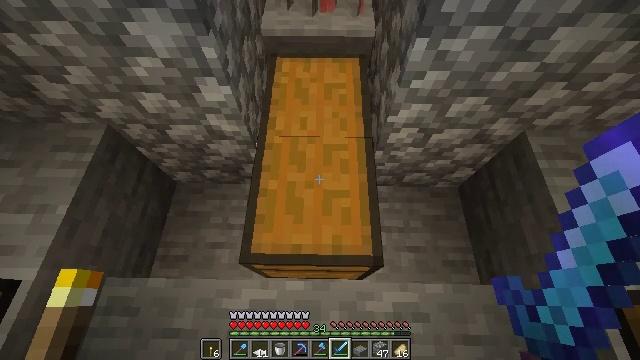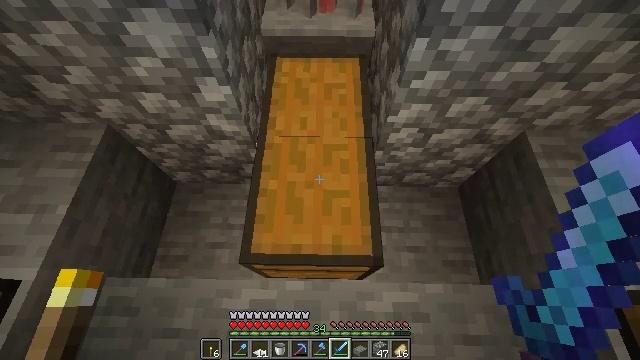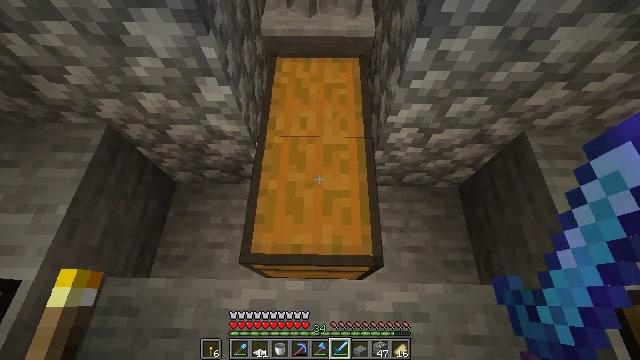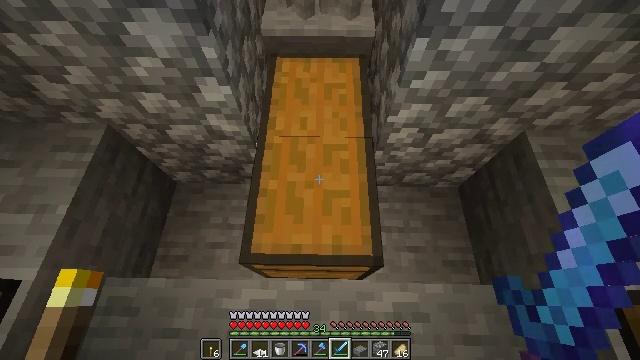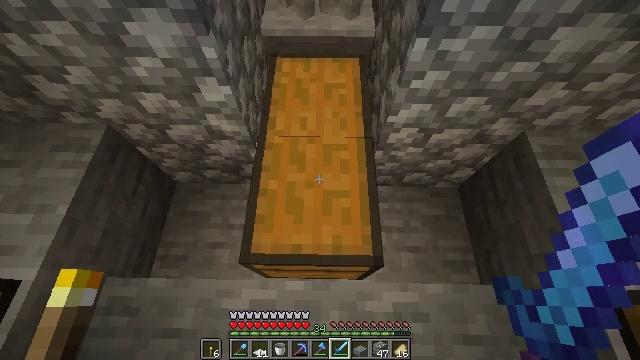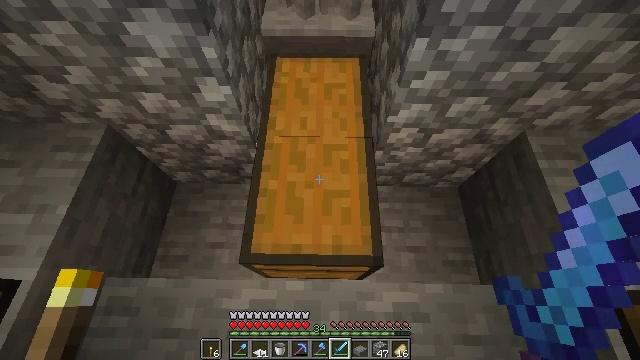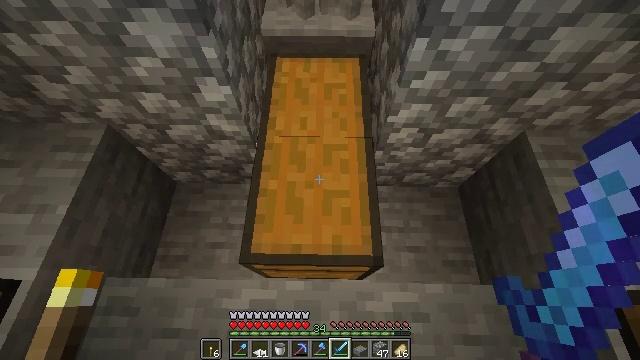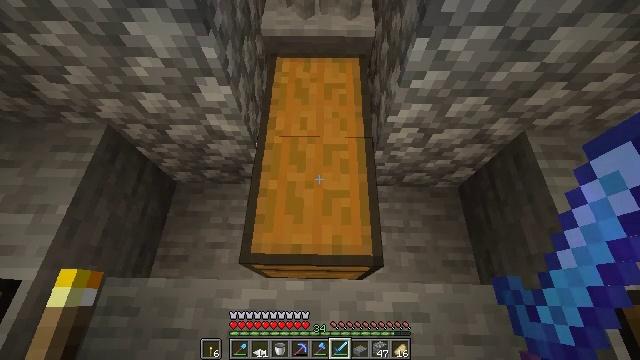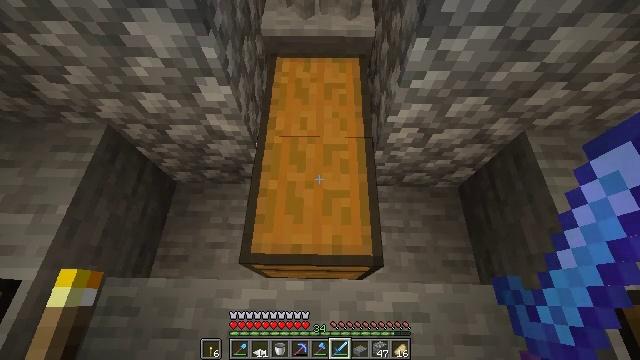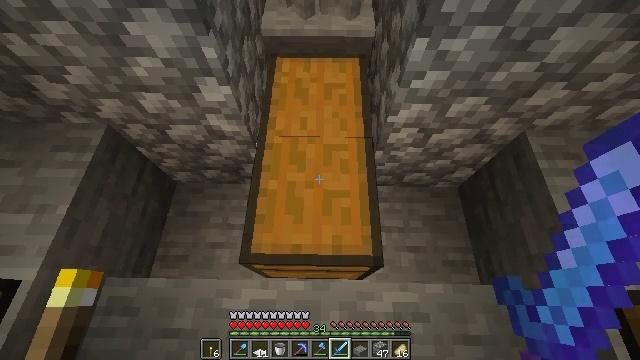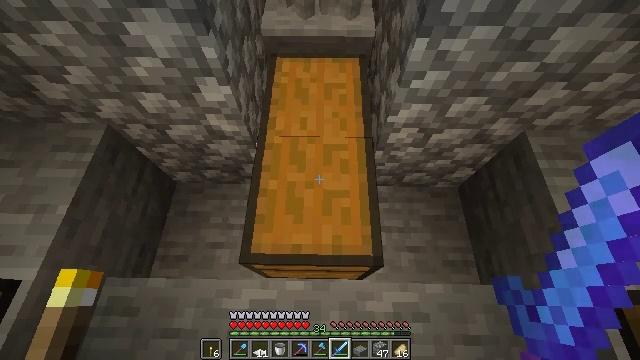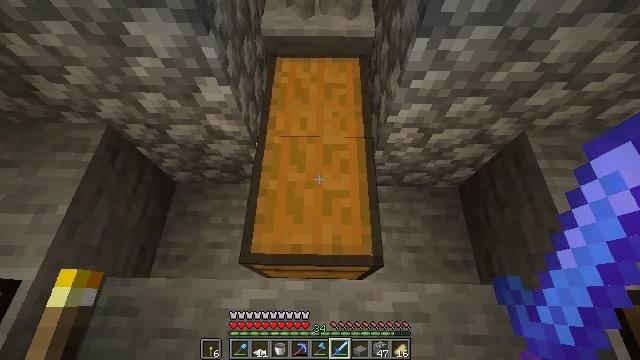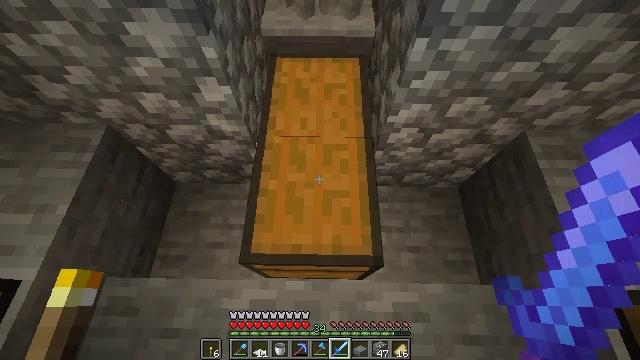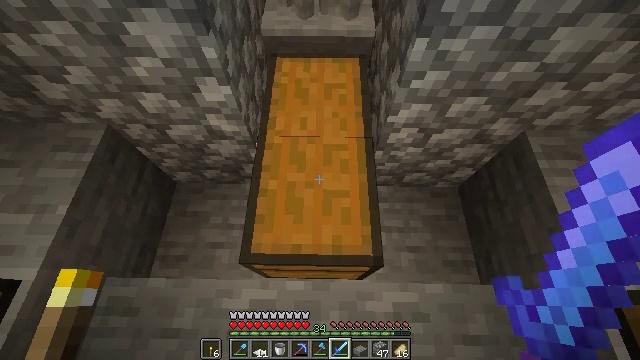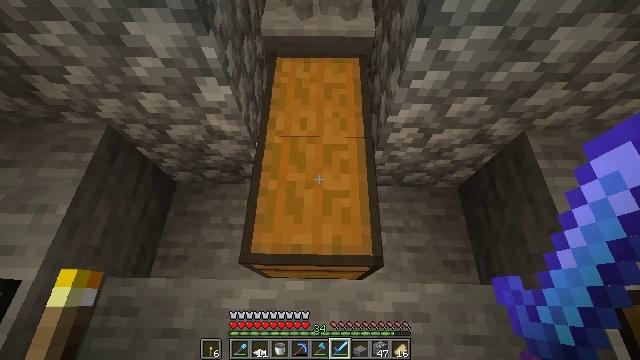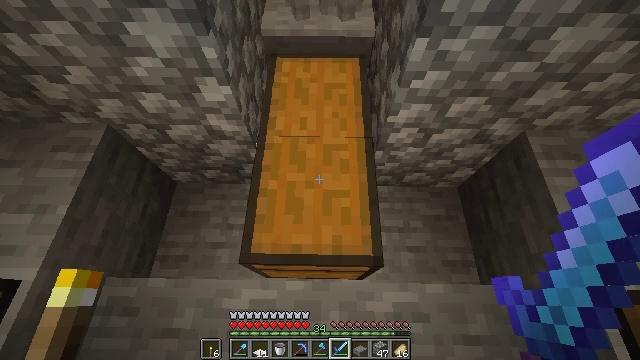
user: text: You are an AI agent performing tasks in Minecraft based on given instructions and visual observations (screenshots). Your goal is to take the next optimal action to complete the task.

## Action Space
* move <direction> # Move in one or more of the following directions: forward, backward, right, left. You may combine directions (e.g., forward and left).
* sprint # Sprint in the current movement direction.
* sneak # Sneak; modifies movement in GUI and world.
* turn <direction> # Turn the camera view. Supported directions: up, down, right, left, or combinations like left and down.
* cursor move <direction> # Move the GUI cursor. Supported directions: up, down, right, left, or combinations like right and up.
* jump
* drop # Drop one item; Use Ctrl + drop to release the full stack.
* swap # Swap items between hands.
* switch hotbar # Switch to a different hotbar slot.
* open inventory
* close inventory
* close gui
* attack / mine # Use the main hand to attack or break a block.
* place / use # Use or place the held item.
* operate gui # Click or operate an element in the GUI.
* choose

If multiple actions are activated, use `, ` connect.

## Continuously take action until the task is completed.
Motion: motion action
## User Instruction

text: Remove a diamond sword from the inventory.
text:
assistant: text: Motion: no_op
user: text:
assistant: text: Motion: no_op
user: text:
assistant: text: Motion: no_op
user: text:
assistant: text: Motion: no_op
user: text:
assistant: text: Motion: no_op
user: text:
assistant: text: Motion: no_op
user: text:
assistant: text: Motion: no_op
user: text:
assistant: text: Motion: no_op
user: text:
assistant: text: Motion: no_op
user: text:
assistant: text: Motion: no_op
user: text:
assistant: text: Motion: no_op
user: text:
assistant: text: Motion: no_op
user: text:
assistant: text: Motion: no_op
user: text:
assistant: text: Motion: no_op
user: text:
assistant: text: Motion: no_op
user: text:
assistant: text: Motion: no_op
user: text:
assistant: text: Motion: no_op
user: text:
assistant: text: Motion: no_op
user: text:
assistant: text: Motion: no_op
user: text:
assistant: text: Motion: no_op
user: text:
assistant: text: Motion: no_op
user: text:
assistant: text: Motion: no_op
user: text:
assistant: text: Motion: no_op
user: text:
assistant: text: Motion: no_op
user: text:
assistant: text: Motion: no_op
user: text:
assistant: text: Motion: no_op
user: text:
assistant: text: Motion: no_op
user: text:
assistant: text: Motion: no_op
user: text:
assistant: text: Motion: no_op
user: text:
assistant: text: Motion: no_op